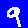
Digit: 9